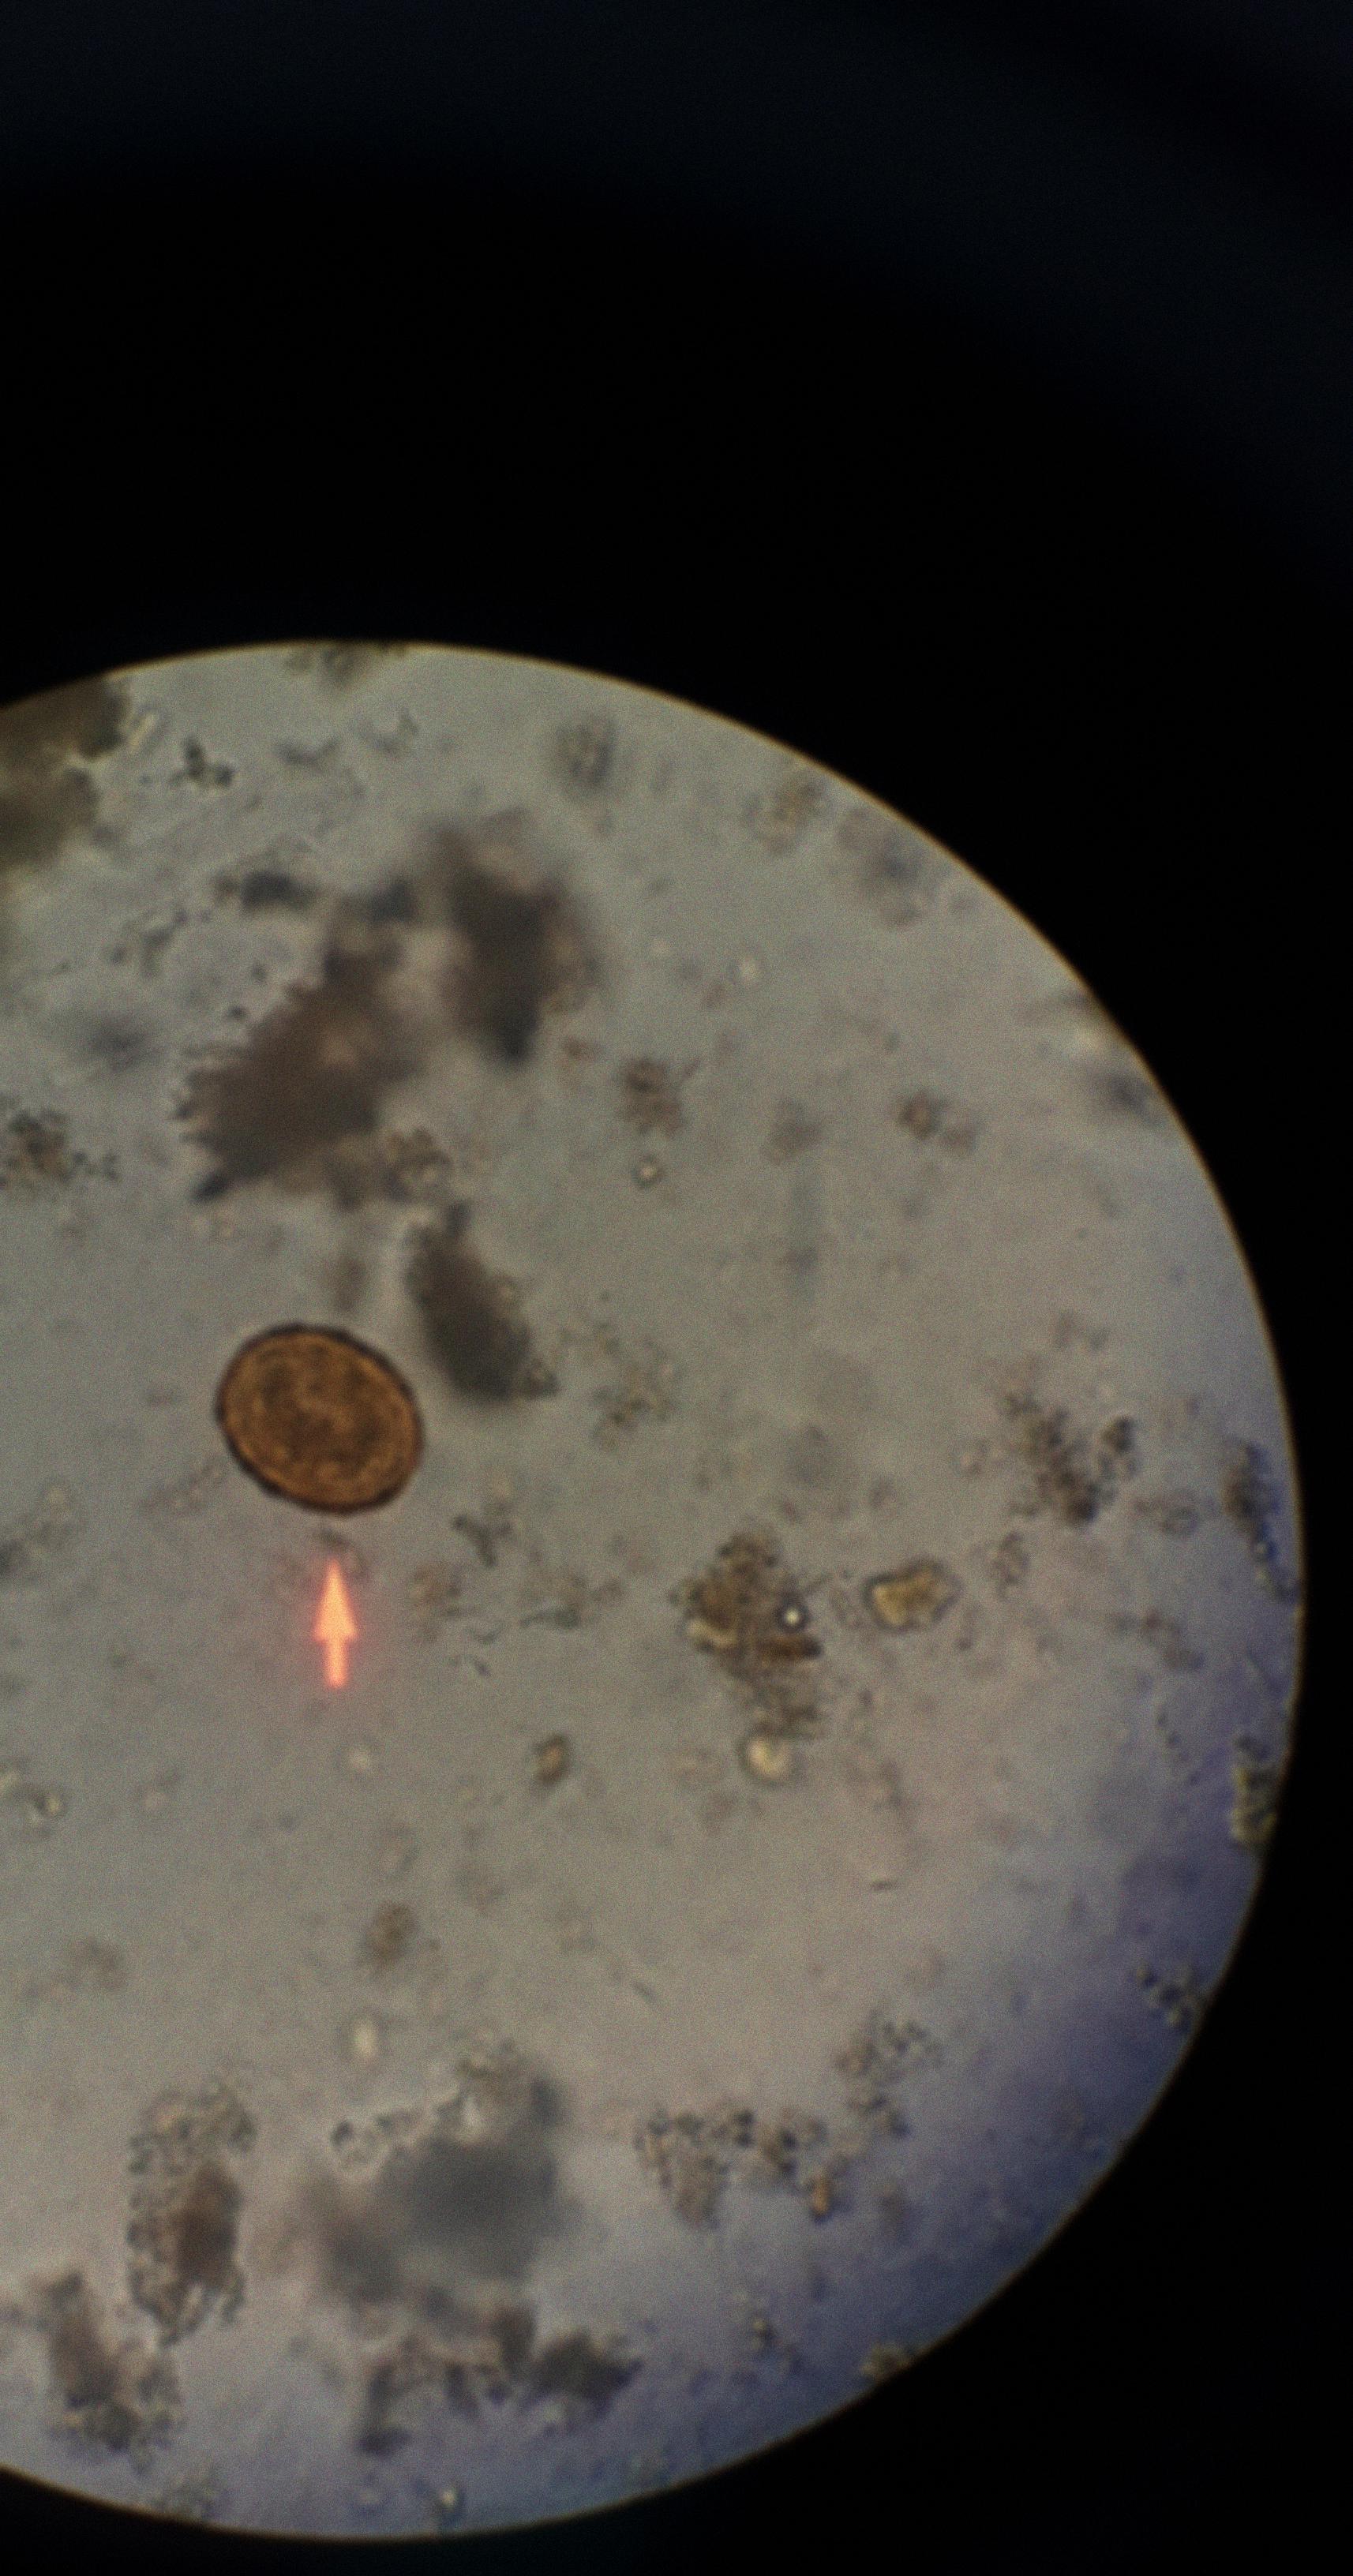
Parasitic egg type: Ascaris lumbricoides